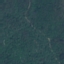
Land use / land cover class: Forest